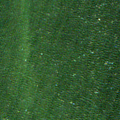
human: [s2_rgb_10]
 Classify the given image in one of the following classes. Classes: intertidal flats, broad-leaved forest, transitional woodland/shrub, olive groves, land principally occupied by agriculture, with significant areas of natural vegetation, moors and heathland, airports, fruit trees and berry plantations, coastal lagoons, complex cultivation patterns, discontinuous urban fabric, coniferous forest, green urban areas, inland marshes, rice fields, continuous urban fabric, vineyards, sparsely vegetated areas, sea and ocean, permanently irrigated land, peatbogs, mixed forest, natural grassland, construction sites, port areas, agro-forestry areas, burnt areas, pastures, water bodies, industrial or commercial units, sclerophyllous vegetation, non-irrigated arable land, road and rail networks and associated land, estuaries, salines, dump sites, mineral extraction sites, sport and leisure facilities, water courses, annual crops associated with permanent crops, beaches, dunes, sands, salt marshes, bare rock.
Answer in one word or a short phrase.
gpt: sea and ocean